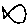
Label: fish